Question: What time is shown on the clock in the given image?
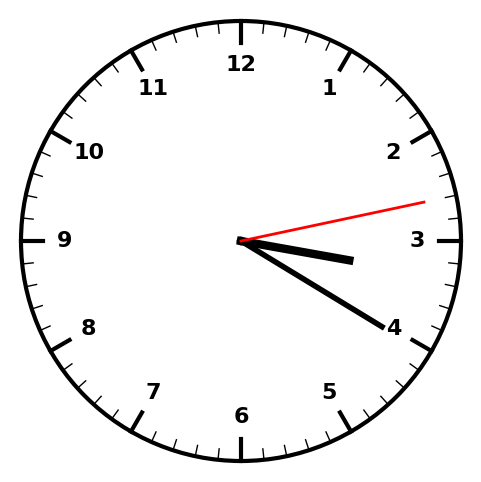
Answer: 03:20:13